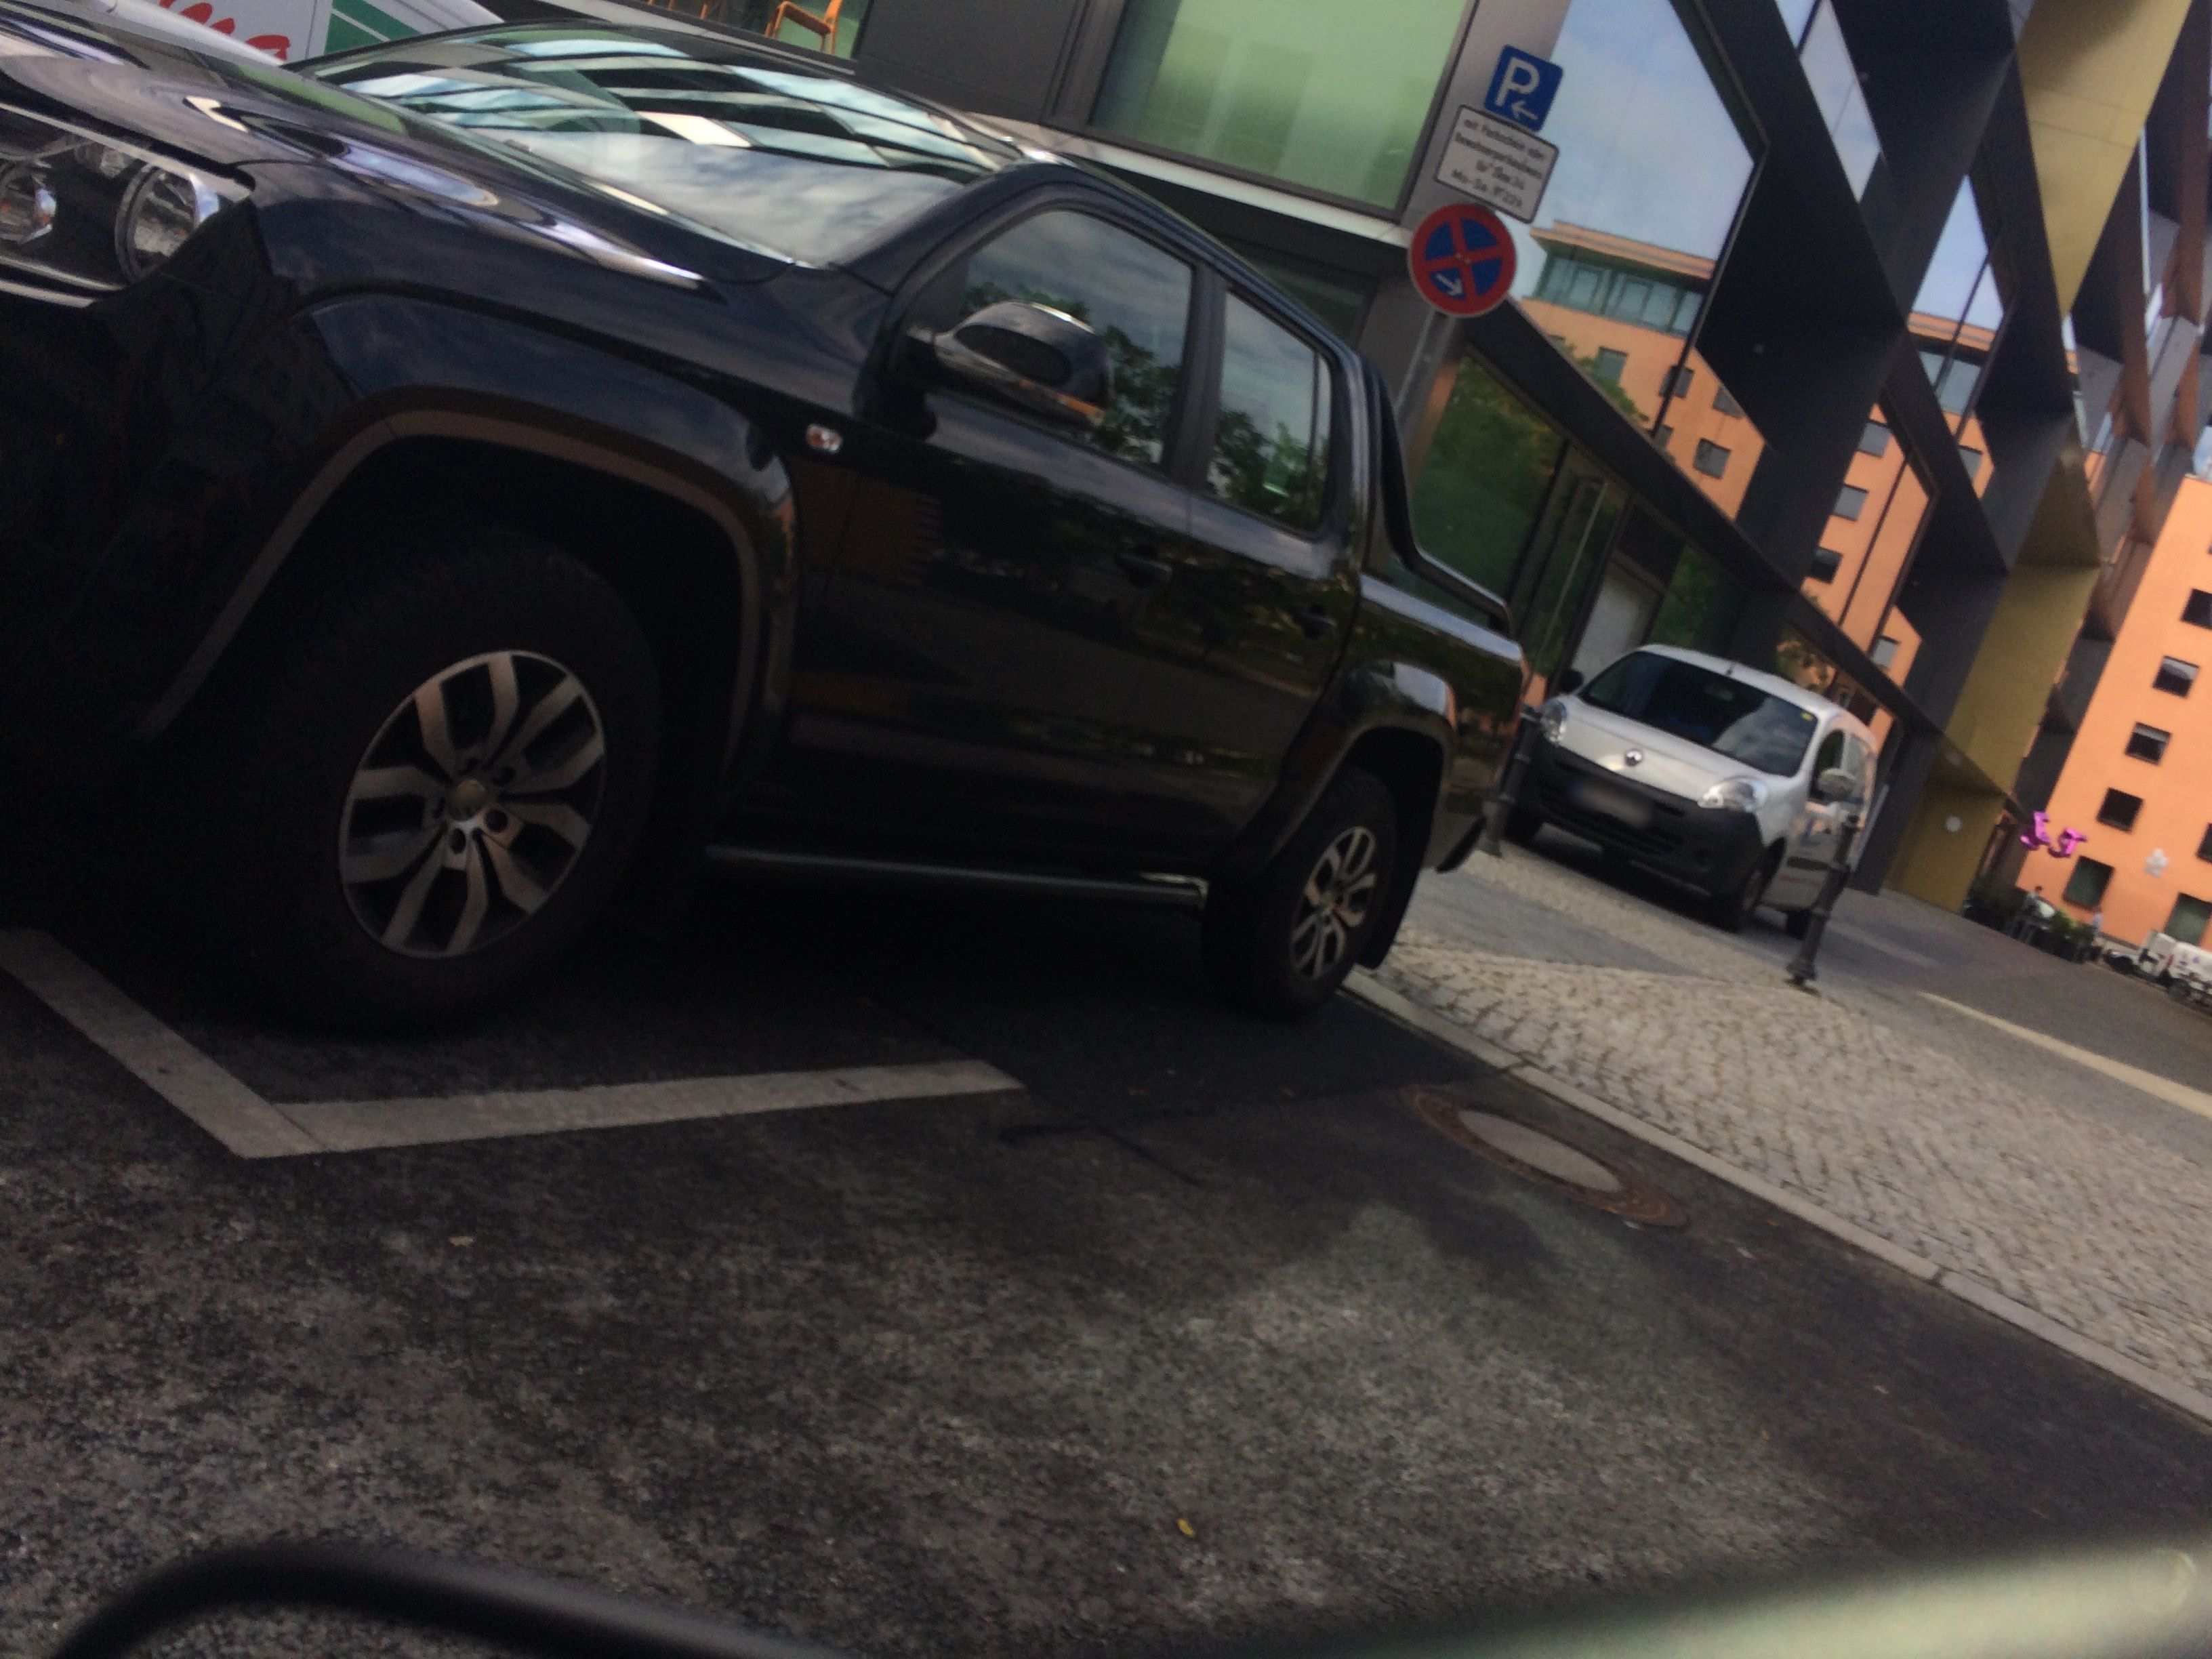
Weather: clear
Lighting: day
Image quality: good
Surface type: walking surface
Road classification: residential
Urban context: urban centre
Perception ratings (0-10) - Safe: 2.21, Lively: 7.49, Beautiful: 5.1, Boring: 4.84, Depressing: 4.36, Wealthy: 1.25